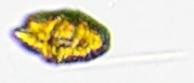
Label: Akashiwo